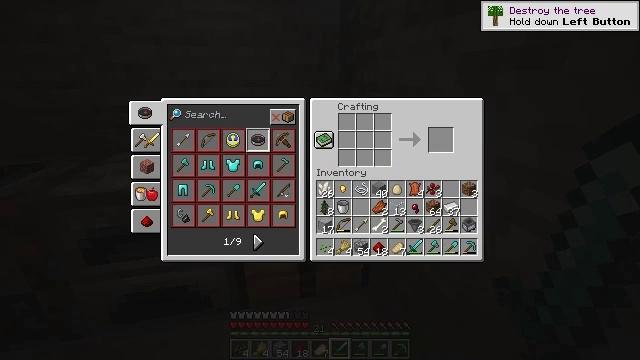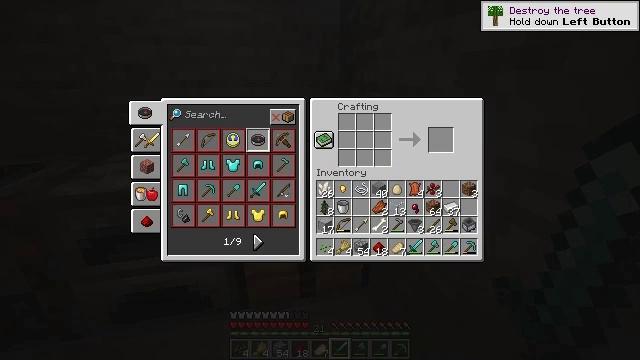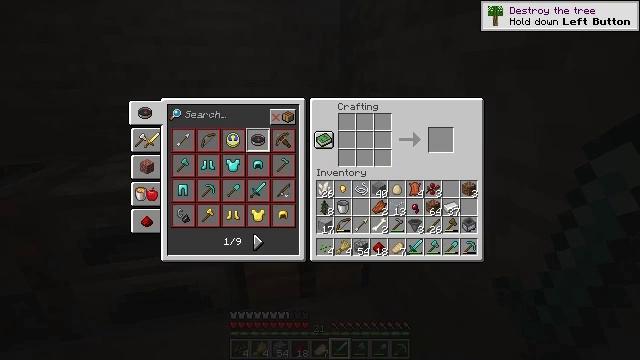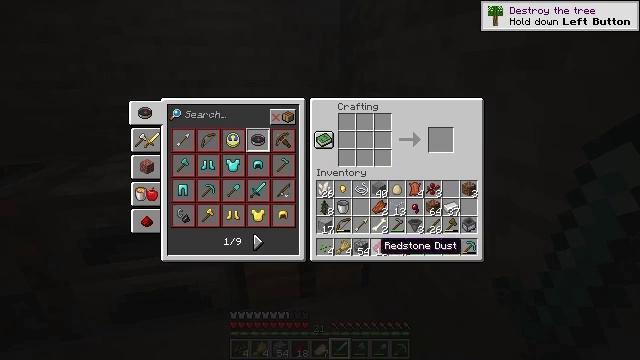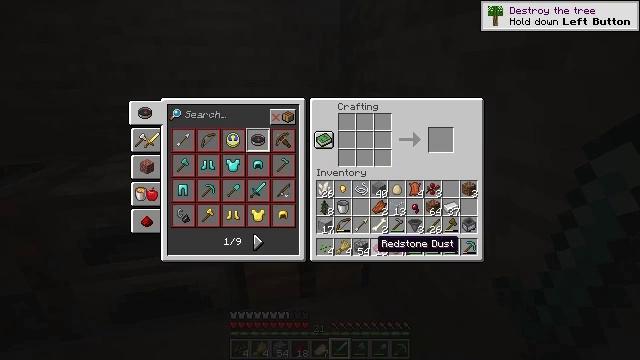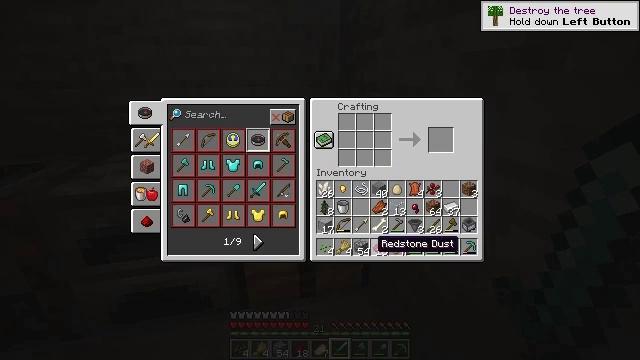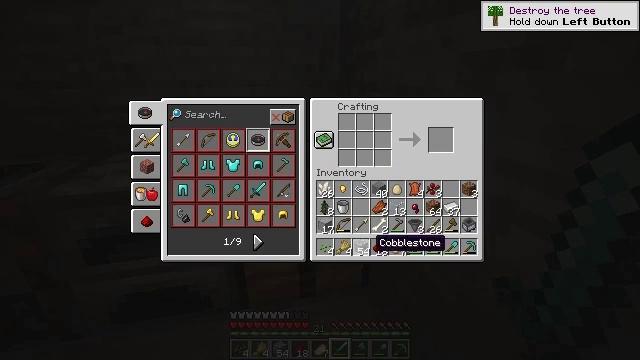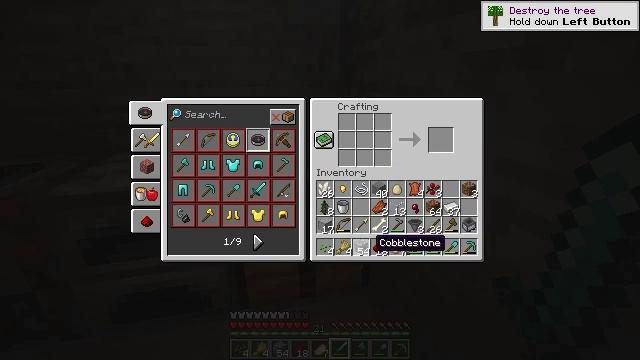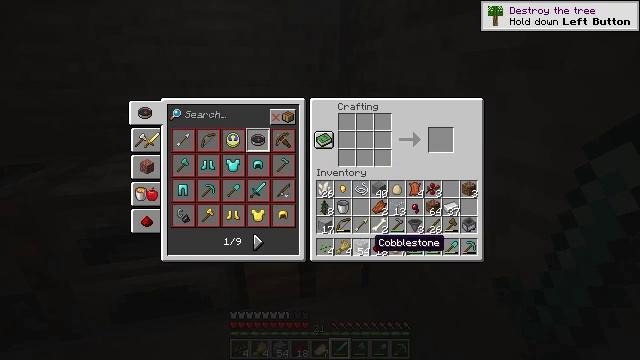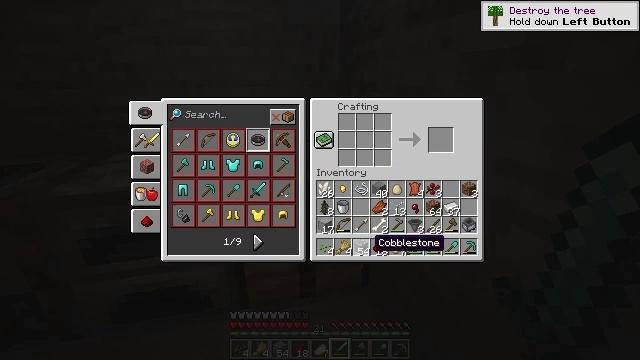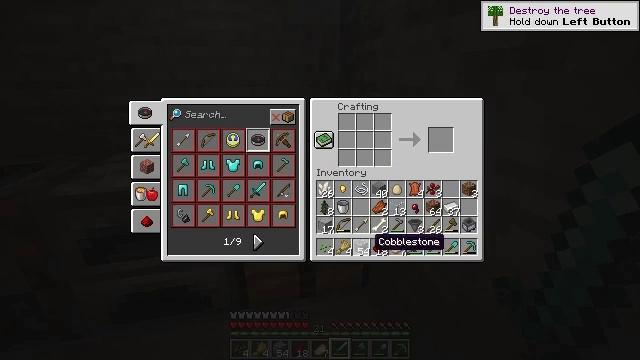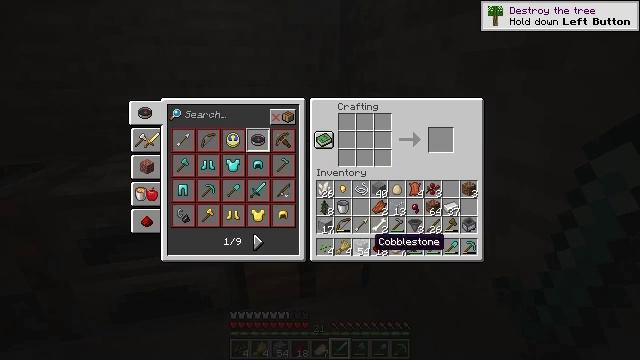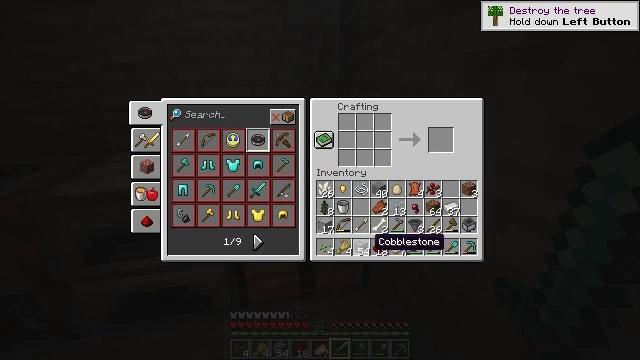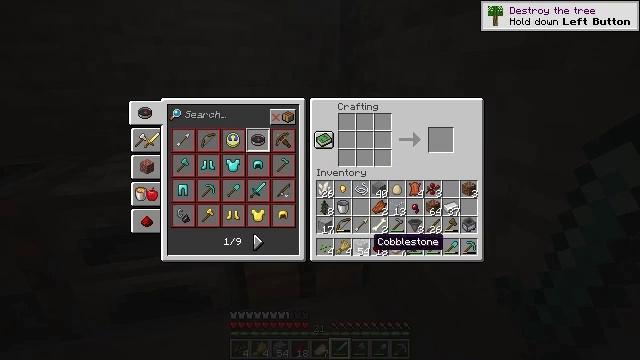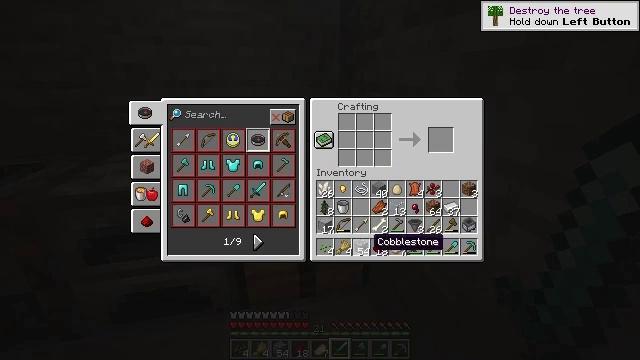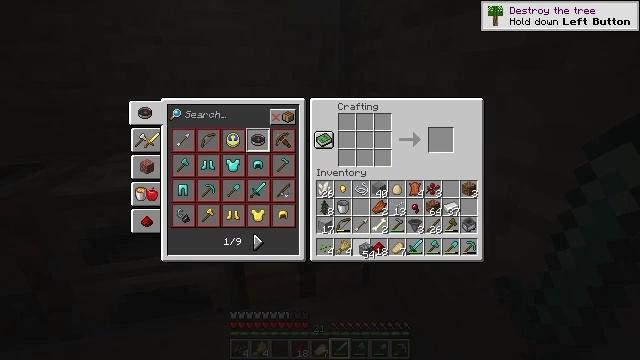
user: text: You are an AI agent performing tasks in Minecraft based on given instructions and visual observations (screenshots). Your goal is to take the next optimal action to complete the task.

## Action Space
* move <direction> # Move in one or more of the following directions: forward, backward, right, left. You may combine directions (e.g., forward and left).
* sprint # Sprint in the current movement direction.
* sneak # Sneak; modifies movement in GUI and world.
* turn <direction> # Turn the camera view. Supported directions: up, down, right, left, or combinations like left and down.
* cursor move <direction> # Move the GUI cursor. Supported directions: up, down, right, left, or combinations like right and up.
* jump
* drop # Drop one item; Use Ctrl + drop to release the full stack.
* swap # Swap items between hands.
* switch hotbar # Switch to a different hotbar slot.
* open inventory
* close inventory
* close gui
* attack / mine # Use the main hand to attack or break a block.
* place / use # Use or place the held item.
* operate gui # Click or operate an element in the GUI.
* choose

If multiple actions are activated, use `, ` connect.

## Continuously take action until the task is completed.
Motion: motion action
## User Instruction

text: Use a crafting table to craft a dispenser.
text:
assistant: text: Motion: no_op
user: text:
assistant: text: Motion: no_op
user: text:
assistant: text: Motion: no_op
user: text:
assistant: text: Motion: no_op
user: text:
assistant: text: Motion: no_op
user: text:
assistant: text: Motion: no_op
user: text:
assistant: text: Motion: no_op
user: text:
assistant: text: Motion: no_op
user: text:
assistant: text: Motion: no_op
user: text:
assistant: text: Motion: no_op
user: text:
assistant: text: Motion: no_op
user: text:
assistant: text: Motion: no_op
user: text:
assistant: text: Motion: no_op
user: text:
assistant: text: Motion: no_op
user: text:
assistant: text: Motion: attack / mine
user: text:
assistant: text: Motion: attack / mine
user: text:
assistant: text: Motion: attack / mine
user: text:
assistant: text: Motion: turn up
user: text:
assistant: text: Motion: turn left and up
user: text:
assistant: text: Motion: turn up
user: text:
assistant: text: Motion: no_op
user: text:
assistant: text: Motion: no_op
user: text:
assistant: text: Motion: no_op
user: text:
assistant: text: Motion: no_op
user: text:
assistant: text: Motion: no_op
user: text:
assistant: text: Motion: no_op
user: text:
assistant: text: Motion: no_op
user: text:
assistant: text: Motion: no_op
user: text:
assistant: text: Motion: no_op
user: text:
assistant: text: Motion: no_op